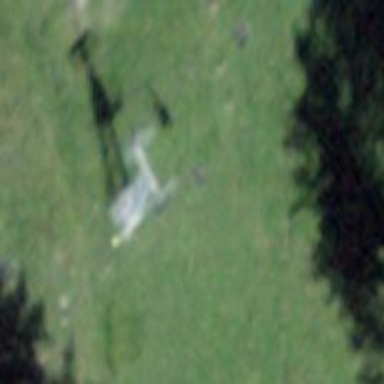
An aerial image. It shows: Pylon for aerialway.